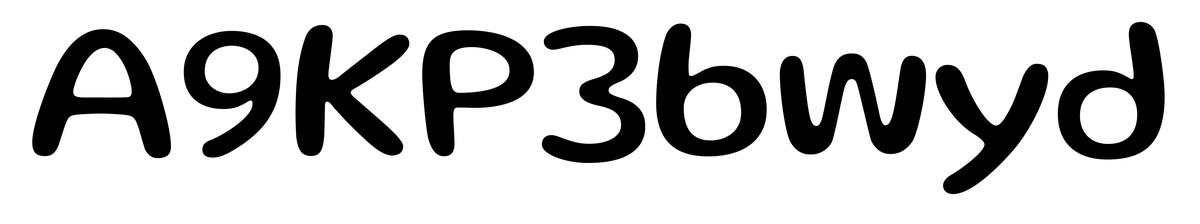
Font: Gluten_Regular